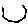
Label: hexagon